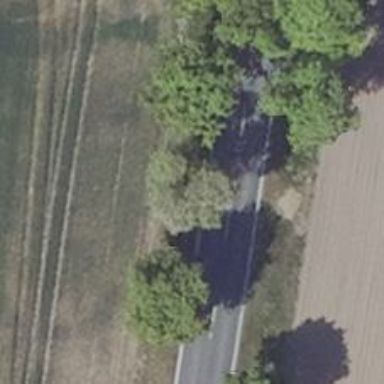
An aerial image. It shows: Deciduous broadleaved tree.